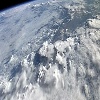
Label: cloud